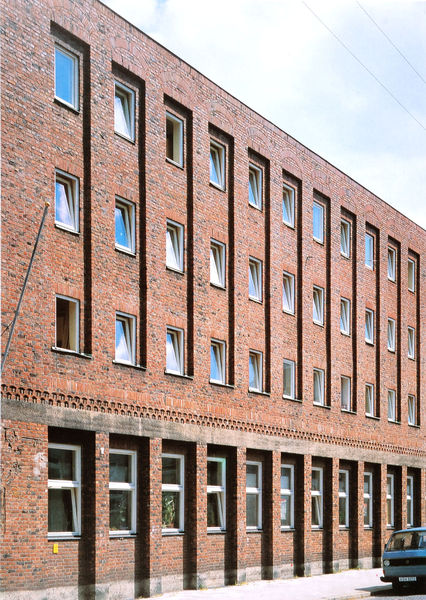
Titel: Ledigenheim für Männer, Bergmannstr. 35 (Fassade)
Künstler: Theodor Fischer
Standort: München
Institution: Ledigenheim
Schlagwörter: blau, himmel, schatten, weiß, wolken, gelb, blume, braun, fenster, glas, grau, pfeiler, profil, schwarz, strasse, säule, säulen, gebäude, haus, rot, muster, ornament, architektur, sockel, stein, spiegelung, flach, sonne, pflanzen, front, stock, ton, hellblau, himmelblau, fassade, perspektive, schule, moderne, stra e, modern, mauer, ziegel, backstein, fabrik, pilaster, auto, strom, fahnenmast, einfach, detail, reflexe, streng, neue sachlichkeit, geschlossen, foto, fotografie, photographie, rechtecke, schild, wohnhaus, offen, bürgersteig, gehsteig, hauswand, münchen, stockwerk, beton, scheiben, reihe, photo, reihen, bauhaus, fries, geometrisch, sims, ziegeln, ziegelsteine, gesims, klinker, quader, fensterscheiben, farbfoto, blua, rechteckig, spiegelungen, etagen, geschosse, stange, absatz, geöffnet, stockwerke, viereck, aufnahme, bau, raster, lisenen, flachdach, bürogebäude, drähte, leitungen, stromleitung, stromleitungen, fahnenstange, lisene, ziegelbau, ziegelstein, fensterreichen, nieschen, gleichmässig, gliederung, fensterlaibung, backsteinbau, viergeschossig, vierstöckig, seitenfassade, auf kippe, backsteinb, bulli, bus, büros, fabrikbau, leitung, moderne architektur, spiegelunge, stereometrisch, stoclwerke, theresienstrasse, vw-bus, monoton, häßlich, zeigelstein, vw, 20er jahre, lffen, normal, backsteinfassade, flchdach, klinkersteine, studentenwohnheim, t2